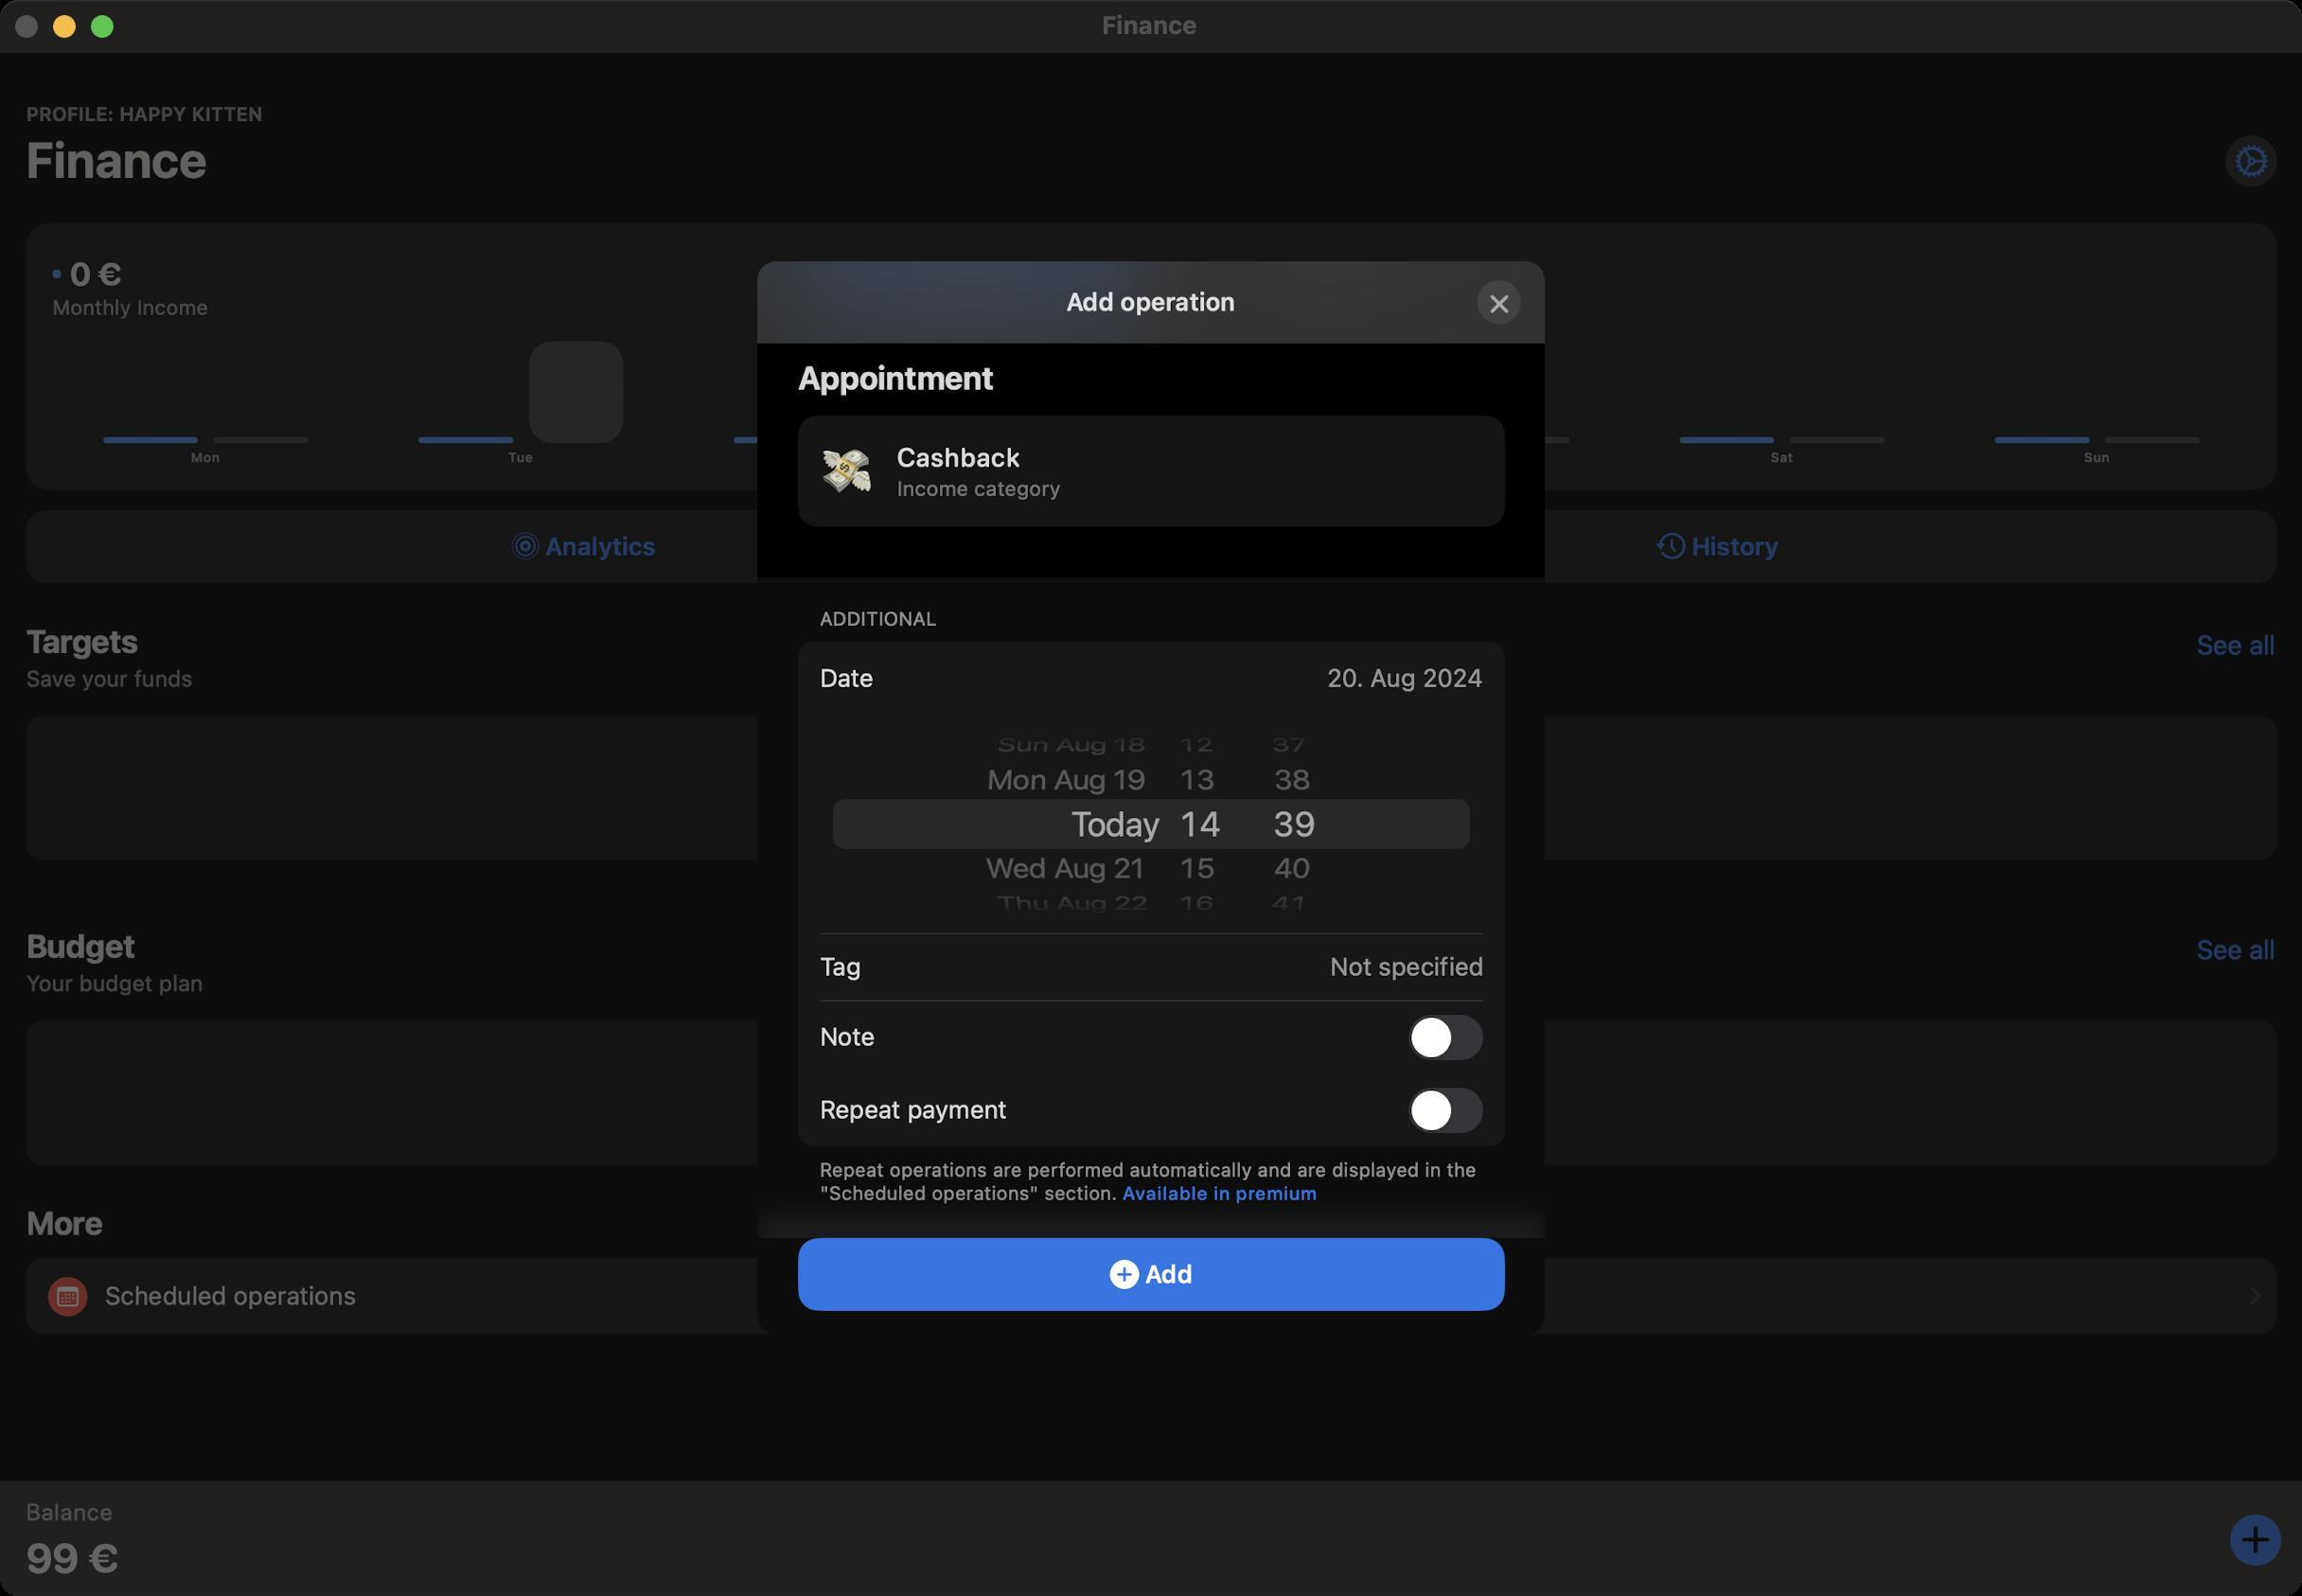
Accessibility tree:
{"name": "Finance", "role": "AXWindow", "description": null, "role_description": "standard window", "value": null, "position": "294.00;94.00", "size": "1216;843", "children": [{"name": null, "role": "AXGroup", "description": null, "role_description": "group", "value": null, "position": "0.00;0.00", "size": "1216;843", "children": [{"name": null, "role": "AXGroup", "description": null, "role_description": "group", "value": null, "position": "0.00;0.00", "size": "1217;843", "children": []}]}, {"name": null, "role": "AXButton", "description": null, "role_description": "close button", "value": null, "position": "7.00;6.00", "size": "14;16", "children": []}, {"name": null, "role": "AXButton", "description": null, "role_description": "zoom button", "value": null, "position": "47.00;6.00", "size": "14;16", "children": [{"name": null, "role": "AXGroup", "description": null, "role_description": "group", "value": null, "position": "47.00;6.00", "size": "14;16", "children": [{"name": null, "role": "AXGroup", "description": null, "role_description": "group", "value": null, "position": "47.00;6.00", "size": "14;16", "children": []}]}]}, {"name": null, "role": "AXButton", "description": null, "role_description": "minimize button", "value": null, "position": "27.00;6.00", "size": "14;16", "children": []}, {"name": null, "role": "AXStaticText", "description": null, "role_description": "text", "value": "Finance", "position": "580.00;5.00", "size": "55;16", "children": []}, {"name": null, "role": "AXSheet", "description": null, "role_description": "sheet", "value": null, "position": "400.00;138.00", "size": "416;567", "children": [{"name": null, "role": "AXGroup", "description": null, "role_description": "group", "value": null, "position": "400.00;138.00", "size": "416;567", "children": [{"name": null, "role": "AXGroup", "description": null, "role_description": "group", "value": null, "position": "400.00;138.00", "size": "417;567", "children": [{"name": null, "role": "AXGroup", "description": null, "role_description": "Nav bar", "value": null, "position": "400.00;138.00", "size": "417;43", "children": [{"name": null, "role": "AXHeading", "description": "Add operation", "role_description": "heading", "value": null, "position": "563.24;151.86", "size": "90;16", "children": []}, {"name": null, "role": "AXButton", "description": "close", "role_description": "button", "value": null, "position": "774.22;142.62", "size": "33;34", "children": []}]}, {"name": null, "role": "AXGroup", "description": null, "role_description": "group", "value": null, "position": "400.00;138.00", "size": "417;567", "children": [{"name": null, "role": "AXGroup", "description": null, "role_description": "group", "value": null, "position": "400.00;138.00", "size": "417;567", "children": [{"name": null, "role": "AXGroup", "description": null, "role_description": "group", "value": null, "position": "421.56;49.45", "size": "373;22", "children": [{"name": null, "role": "AXGroup", "description": null, "role_description": "group", "value": null, "position": "421.56;49.45", "size": "373;20", "children": [{"name": null, "role": "AXStaticText", "description": "Amount", "role_description": "text", "value": null, "position": "421.56;49.45", "size": "373;20", "children": []}]}]}, {"name": null, "role": "AXTextField", "description": null, "role_description": "text field", "value": "20 €", "position": "421.56;76.40", "size": "326;38", "children": []}, {"name": null, "role": "AXStaticText", "description": "+", "role_description": "text", "value": null, "position": "430.80;76.40", "size": "9;38", "children": []}, {"name": null, "role": "AXButton", "description": "clearField", "role_description": "button", "value": null, "position": "756.51;76.40", "size": "38;38", "children": []}, {"name": null, "role": "AXGroup", "description": null, "role_description": "group", "value": null, "position": "421.56;130.30", "size": "373;32", "children": [{"name": null, "role": "AXButton", "description": "Income", "role_description": "button", "value": null, "position": "421.56;130.30", "size": "182;32", "children": []}, {"name": null, "role": "AXButton", "description": "Expense", "role_description": "button", "value": null, "position": "613.29;130.30", "size": "182;32", "children": []}]}, {"name": null, "role": "AXGroup", "description": null, "role_description": "group", "value": null, "position": "421.56;189.59", "size": "373;22", "children": [{"name": null, "role": "AXGroup", "description": null, "role_description": "group", "value": null, "position": "421.56;189.59", "size": "373;20", "children": [{"name": null, "role": "AXStaticText", "description": "Appointment", "role_description": "text", "value": null, "position": "421.56;189.59", "size": "373;20", "children": []}]}]}, {"name": null, "role": "AXStaticText", "description": "💸", "role_description": "text", "value": null, "position": "430.80;231.94", "size": "34;34", "children": []}, {"name": null, "role": "AXGroup", "description": null, "role_description": "group", "value": null, "position": "473.92;233.48", "size": "310;31", "children": [{"name": null, "role": "AXStaticText", "description": "Cashback", "role_description": "text", "value": null, "position": "473.92;233.48", "size": "310;16", "children": []}, {"name": null, "role": "AXStaticText", "description": "Income category", "role_description": "text", "value": null, "position": "473.92;251.19", "size": "310;13", "children": []}]}, {"name": null, "role": "AXStaticText", "description": "ADDITIONAL", "role_description": "text", "value": null, "position": "433.11;320.49", "size": "350;12", "children": []}, {"name": null, "role": "AXStaticText", "description": "Date", "role_description": "text", "value": null, "position": "433.11;350.52", "size": "28;15", "children": []}, {"name": null, "role": "AXStaticText", "description": "20. Aug 2024", "role_description": "text", "value": null, "position": "701.07;350.52", "size": "82;15", "children": []}, {"name": null, "role": "AXGroup", "description": null, "role_description": "group", "value": null, "position": "433.11;377.47", "size": "350;116", "children": [{"name": null, "role": "AXSlider", "description": null, "role_description": "slider", "value": 5000.0, "position": "514.73;348.60", "size": "104;173", "children": []}, {"name": null, "role": "AXSlider", "description": null, "role_description": "slider", "value": 4981.0, "position": "622.53;348.60", "size": "38;173", "children": []}, {"name": null, "role": "AXSlider", "description": null, "role_description": "slider", "value": 2019.0, "position": "664.11;348.60", "size": "38;173", "children": []}]}, {"name": null, "role": "AXStaticText", "description": "Tag", "role_description": "text", "value": null, "position": "433.11;492.97", "size": "22;35", "children": []}, {"name": null, "role": "AXStaticText", "description": "Not specified", "role_description": "text", "value": null, "position": "459.29;492.97", "size": "325;35", "children": []}, {"name": null, "role": "AXStaticText", "description": "Note", "role_description": "text", "value": null, "position": "433.11;539.94", "size": "29;15", "children": []}, {"name": null, "role": "AXCheckBox", "description": null, "role_description": "checkbox", "value": "0", "position": "744.19;536.09", "size": "39;24", "children": []}, {"name": null, "role": "AXTextField", "description": null, "role_description": "text field", "value": "", "position": "433.11;566.89", "size": "350;31", "children": []}, {"name": null, "role": "AXStaticText", "description": "Repeat payment", "role_description": "text", "value": null, "position": "433.11;578.44", "size": "99;15", "children": []}, {"name": null, "role": "AXCheckBox", "description": null, "role_description": "checkbox", "value": "0", "position": "744.19;574.59", "size": "39;24", "children": []}, {"name": null, "role": "AXButton", "description": "Repeat operations are performed automatically and are displayed in the \"Scheduled operations\" section. Available in premium", "role_description": "button", "value": null, "position": "433.11;611.55", "size": "350;25", "children": []}, {"name": null, "role": "AXGroup", "description": null, "role_description": "group", "value": null, "position": "433.11;613.09", "size": "350;38", "children": [{"name": null, "role": "AXGroup", "description": null, "role_description": "group", "value": null, "position": "434.65;616.94", "size": "168;31", "children": [{"name": null, "role": "AXStaticText", "description": "Retry", "role_description": "text", "value": null, "position": "434.65;616.94", "size": "168;15", "children": []}, {"name": null, "role": "AXStaticText", "description": "Monthly", "role_description": "text", "value": null, "position": "434.65;633.11", "size": "168;15", "children": []}]}, {"name": null, "role": "AXGroup", "description": null, "role_description": "group", "value": null, "position": "614.06;616.94", "size": "168;31", "children": [{"name": null, "role": "AXStaticText", "description": "Stop Repeater", "role_description": "text", "value": null, "position": "614.06;616.94", "size": "168;15", "children": []}, {"name": null, "role": "AXStaticText", "description": "Never", "role_description": "text", "value": null, "position": "614.06;633.11", "size": "168;15", "children": []}]}]}, {"name": null, "role": "AXButton", "description": "Add", "role_description": "button", "value": null, "position": "421.56;653.90", "size": "373;38", "children": []}]}]}]}]}]}, {"name": "Finance", "role": "AXWindow", "description": null, "role_description": "standard window", "value": null, "position": "294.00;94.00", "size": "1216;843", "children": [{"name": null, "role": "AXGroup", "description": null, "role_description": "group", "value": null, "position": "0.00;0.00", "size": "1216;843", "children": [{"name": null, "role": "AXGroup", "description": null, "role_description": "group", "value": null, "position": "0.00;0.00", "size": "1217;843", "children": []}]}, {"name": null, "role": "AXButton", "description": null, "role_description": "close button", "value": null, "position": "7.00;6.00", "size": "14;16", "children": []}, {"name": null, "role": "AXButton", "description": null, "role_description": "zoom button", "value": null, "position": "47.00;6.00", "size": "14;16", "children": [{"name": null, "role": "AXGroup", "description": null, "role_description": "group", "value": null, "position": "47.00;6.00", "size": "14;16", "children": [{"name": null, "role": "AXGroup", "description": null, "role_description": "group", "value": null, "position": "47.00;6.00", "size": "14;16", "children": []}]}]}, {"name": null, "role": "AXButton", "description": null, "role_description": "minimize button", "value": null, "position": "27.00;6.00", "size": "14;16", "children": []}, {"name": null, "role": "AXStaticText", "description": null, "role_description": "text", "value": "Finance", "position": "580.00;5.00", "size": "55;16", "children": []}, {"name": null, "role": "AXSheet", "description": null, "role_description": "sheet", "value": null, "position": "400.00;138.00", "size": "416;567", "children": [{"name": null, "role": "AXGroup", "description": null, "role_description": "group", "value": null, "position": "400.00;138.00", "size": "416;567", "children": [{"name": null, "role": "AXGroup", "description": null, "role_description": "group", "value": null, "position": "400.00;138.00", "size": "417;567", "children": [{"name": null, "role": "AXGroup", "description": null, "role_description": "Nav bar", "value": null, "position": "400.00;138.00", "size": "417;43", "children": [{"name": null, "role": "AXHeading", "description": "Add operation", "role_description": "heading", "value": null, "position": "563.24;151.86", "size": "90;16", "children": []}, {"name": null, "role": "AXButton", "description": "close", "role_description": "button", "value": null, "position": "774.22;142.62", "size": "33;34", "children": []}]}, {"name": null, "role": "AXGroup", "description": null, "role_description": "group", "value": null, "position": "400.00;138.00", "size": "417;567", "children": [{"name": null, "role": "AXGroup", "description": null, "role_description": "group", "value": null, "position": "400.00;138.00", "size": "417;567", "children": [{"name": null, "role": "AXGroup", "description": null, "role_description": "group", "value": null, "position": "421.56;49.45", "size": "373;22", "children": [{"name": null, "role": "AXGroup", "description": null, "role_description": "group", "value": null, "position": "421.56;49.45", "size": "373;20", "children": [{"name": null, "role": "AXStaticText", "description": "Amount", "role_description": "text", "value": null, "position": "421.56;49.45", "size": "373;20", "children": []}]}]}, {"name": null, "role": "AXTextField", "description": null, "role_description": "text field", "value": "20 €", "position": "421.56;76.40", "size": "326;38", "children": []}, {"name": null, "role": "AXStaticText", "description": "+", "role_description": "text", "value": null, "position": "430.80;76.40", "size": "9;38", "children": []}, {"name": null, "role": "AXButton", "description": "clearField", "role_description": "button", "value": null, "position": "756.51;76.40", "size": "38;38", "children": []}, {"name": null, "role": "AXGroup", "description": null, "role_description": "group", "value": null, "position": "421.56;130.30", "size": "373;32", "children": [{"name": null, "role": "AXButton", "description": "Income", "role_description": "button", "value": null, "position": "421.56;130.30", "size": "182;32", "children": []}, {"name": null, "role": "AXButton", "description": "Expense", "role_description": "button", "value": null, "position": "613.29;130.30", "size": "182;32", "children": []}]}, {"name": null, "role": "AXGroup", "description": null, "role_description": "group", "value": null, "position": "421.56;189.59", "size": "373;22", "children": [{"name": null, "role": "AXGroup", "description": null, "role_description": "group", "value": null, "position": "421.56;189.59", "size": "373;20", "children": [{"name": null, "role": "AXStaticText", "description": "Appointment", "role_description": "text", "value": null, "position": "421.56;189.59", "size": "373;20", "children": []}]}]}, {"name": null, "role": "AXStaticText", "description": "💸", "role_description": "text", "value": null, "position": "430.80;231.94", "size": "34;34", "children": []}, {"name": null, "role": "AXGroup", "description": null, "role_description": "group", "value": null, "position": "473.92;233.48", "size": "310;31", "children": [{"name": null, "role": "AXStaticText", "description": "Cashback", "role_description": "text", "value": null, "position": "473.92;233.48", "size": "310;16", "children": []}, {"name": null, "role": "AXStaticText", "description": "Income category", "role_description": "text", "value": null, "position": "473.92;251.19", "size": "310;13", "children": []}]}, {"name": null, "role": "AXStaticText", "description": "ADDITIONAL", "role_description": "text", "value": null, "position": "433.11;320.49", "size": "350;12", "children": []}, {"name": null, "role": "AXStaticText", "description": "Date", "role_description": "text", "value": null, "position": "433.11;350.52", "size": "28;15", "children": []}, {"name": null, "role": "AXStaticText", "description": "20. Aug 2024", "role_description": "text", "value": null, "position": "701.07;350.52", "size": "82;15", "children": []}, {"name": null, "role": "AXGroup", "description": null, "role_description": "group", "value": null, "position": "433.11;377.47", "size": "350;116", "children": [{"name": null, "role": "AXSlider", "description": null, "role_description": "slider", "value": 5000.0, "position": "514.73;348.60", "size": "104;173", "children": []}, {"name": null, "role": "AXSlider", "description": null, "role_description": "slider", "value": 4981.0, "position": "622.53;348.60", "size": "38;173", "children": []}, {"name": null, "role": "AXSlider", "description": null, "role_description": "slider", "value": 2019.0, "position": "664.11;348.60", "size": "38;173", "children": []}]}, {"name": null, "role": "AXStaticText", "description": "Tag", "role_description": "text", "value": null, "position": "433.11;492.97", "size": "22;35", "children": []}, {"name": null, "role": "AXStaticText", "description": "Not specified", "role_description": "text", "value": null, "position": "459.29;492.97", "size": "325;35", "children": []}, {"name": null, "role": "AXStaticText", "description": "Note", "role_description": "text", "value": null, "position": "433.11;539.94", "size": "29;15", "children": []}, {"name": null, "role": "AXCheckBox", "description": null, "role_description": "checkbox", "value": "0", "position": "744.19;536.09", "size": "39;24", "children": []}, {"name": null, "role": "AXTextField", "description": null, "role_description": "text field", "value": "", "position": "433.11;566.89", "size": "350;31", "children": []}, {"name": null, "role": "AXStaticText", "description": "Repeat payment", "role_description": "text", "value": null, "position": "433.11;578.44", "size": "99;15", "children": []}, {"name": null, "role": "AXCheckBox", "description": null, "role_description": "checkbox", "value": "0", "position": "744.19;574.59", "size": "39;24", "children": []}, {"name": null, "role": "AXButton", "description": "Repeat operations are performed automatically and are displayed in the \"Scheduled operations\" section. Available in premium", "role_description": "button", "value": null, "position": "433.11;611.55", "size": "350;25", "children": []}, {"name": null, "role": "AXGroup", "description": null, "role_description": "group", "value": null, "position": "433.11;613.09", "size": "350;38", "children": [{"name": null, "role": "AXGroup", "description": null, "role_description": "group", "value": null, "position": "434.65;616.94", "size": "168;31", "children": [{"name": null, "role": "AXStaticText", "description": "Retry", "role_description": "text", "value": null, "position": "434.65;616.94", "size": "168;15", "children": []}, {"name": null, "role": "AXStaticText", "description": "Monthly", "role_description": "text", "value": null, "position": "434.65;633.11", "size": "168;15", "children": []}]}, {"name": null, "role": "AXGroup", "description": null, "role_description": "group", "value": null, "position": "614.06;616.94", "size": "168;31", "children": [{"name": null, "role": "AXStaticText", "description": "Stop Repeater", "role_description": "text", "value": null, "position": "614.06;616.94", "size": "168;15", "children": []}, {"name": null, "role": "AXStaticText", "description": "Never", "role_description": "text", "value": null, "position": "614.06;633.11", "size": "168;15", "children": []}]}]}, {"name": null, "role": "AXButton", "description": "Add", "role_description": "button", "value": null, "position": "421.56;653.90", "size": "373;38", "children": []}]}]}]}]}]}]}]}